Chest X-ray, AP view. Patient: 60 years old, sex F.
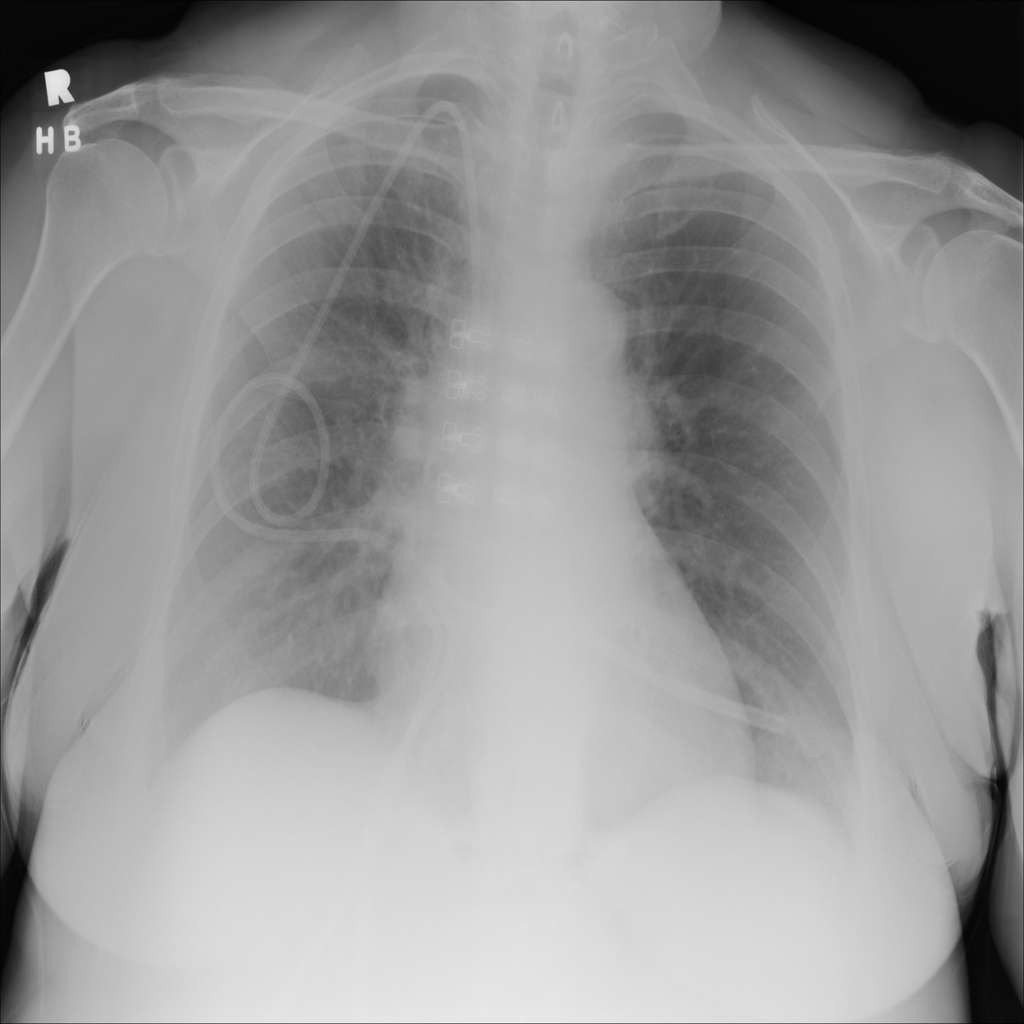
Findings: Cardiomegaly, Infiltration